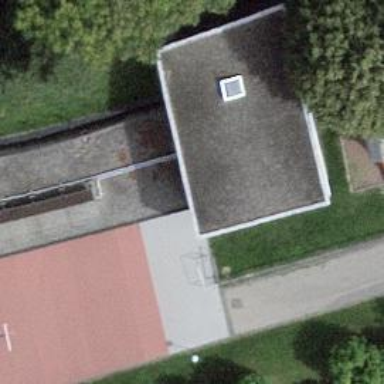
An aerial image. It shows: School.